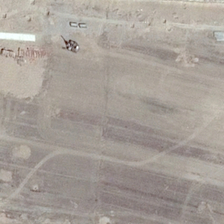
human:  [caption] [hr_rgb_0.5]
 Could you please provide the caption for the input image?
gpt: it is a piece of bareland .

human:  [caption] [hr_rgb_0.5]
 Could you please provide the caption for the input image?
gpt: it is a piece of bareland .

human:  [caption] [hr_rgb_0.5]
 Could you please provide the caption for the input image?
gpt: it is a piece of bareland .

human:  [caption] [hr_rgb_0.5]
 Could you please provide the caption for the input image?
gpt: it is a piece of bareland .

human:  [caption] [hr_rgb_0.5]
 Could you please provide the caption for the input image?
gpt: it is a piece of bareland .